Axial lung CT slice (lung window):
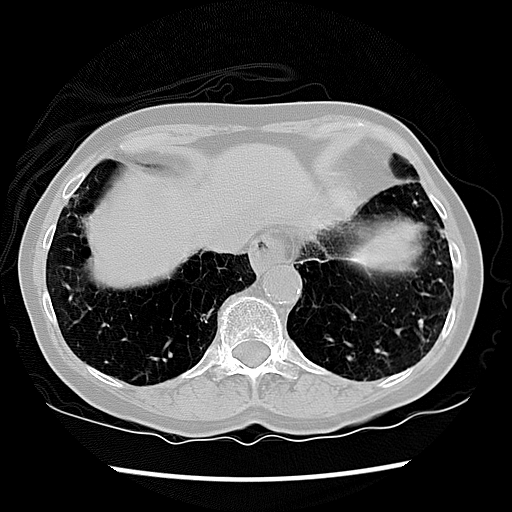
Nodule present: no